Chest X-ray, AP view. Patient: 63 years old, sex M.
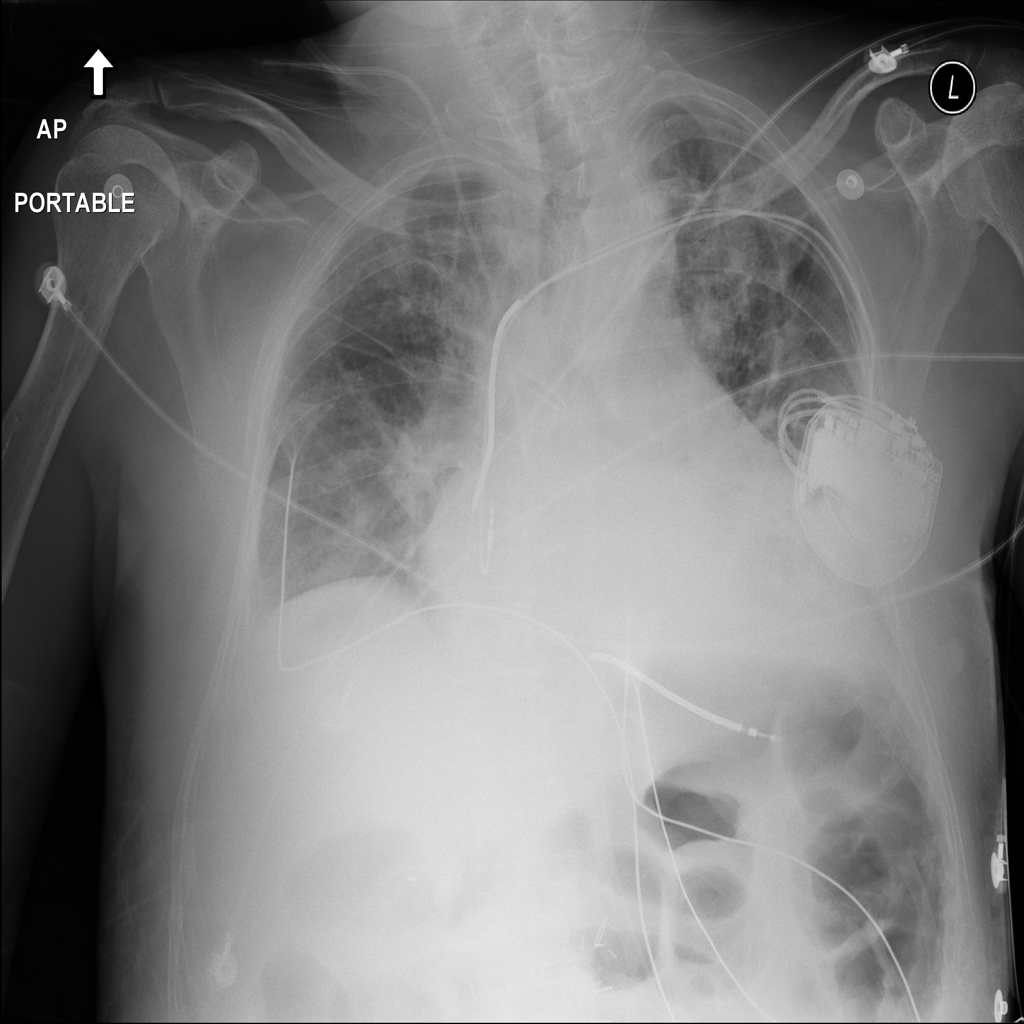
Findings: Cardiomegaly, Consolidation, Edema